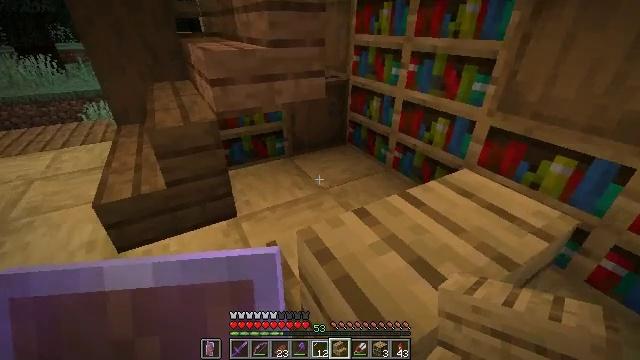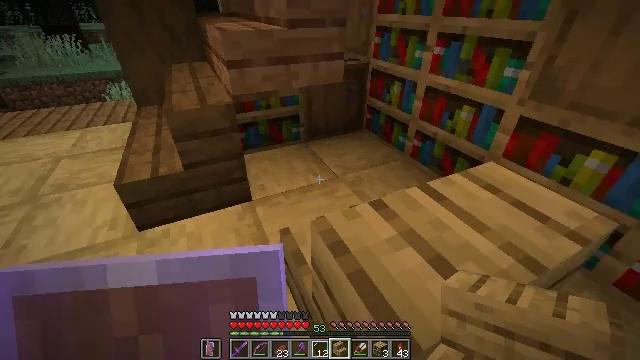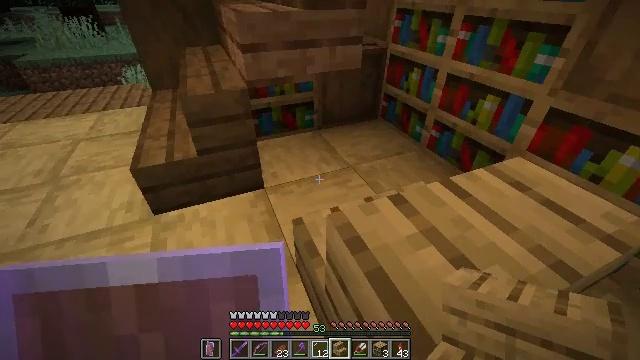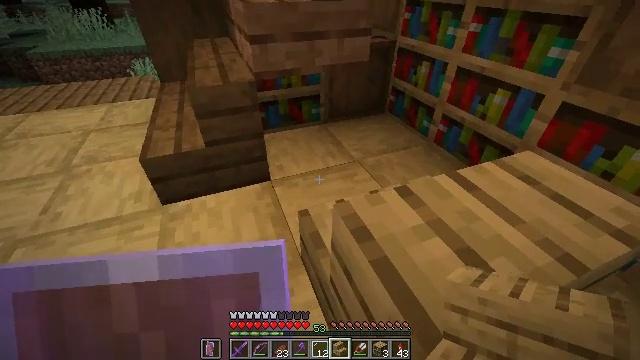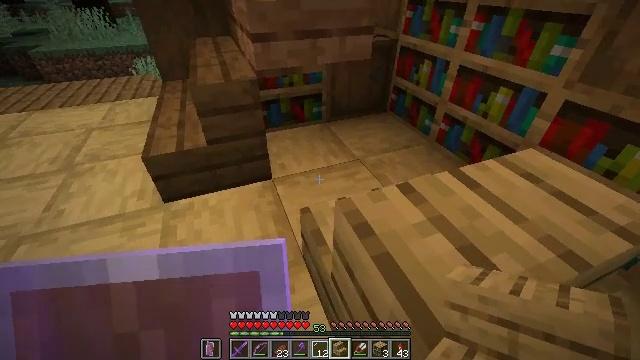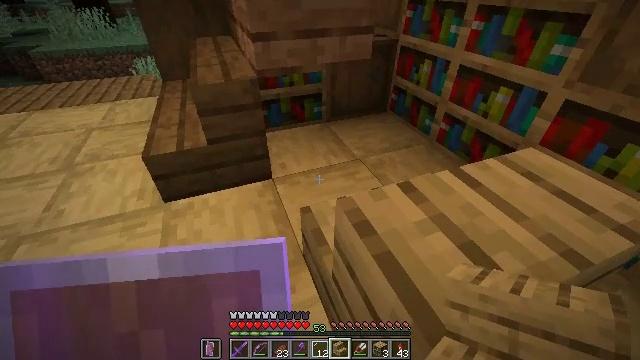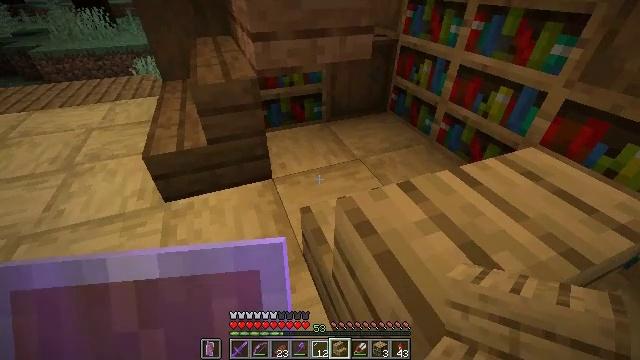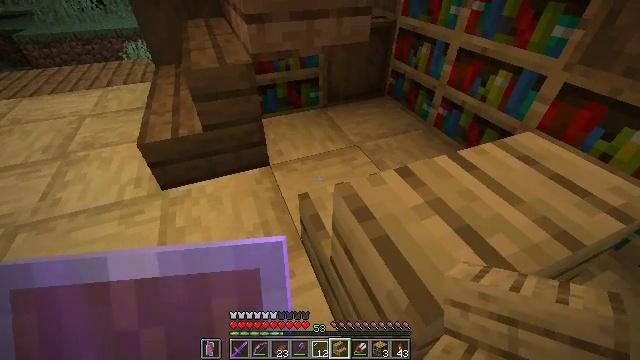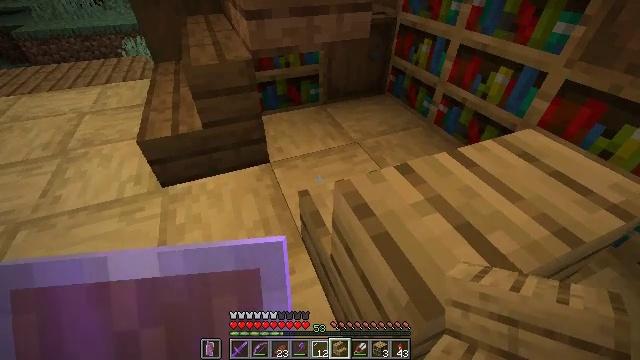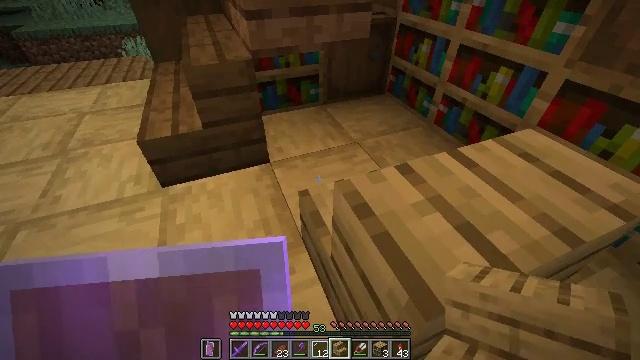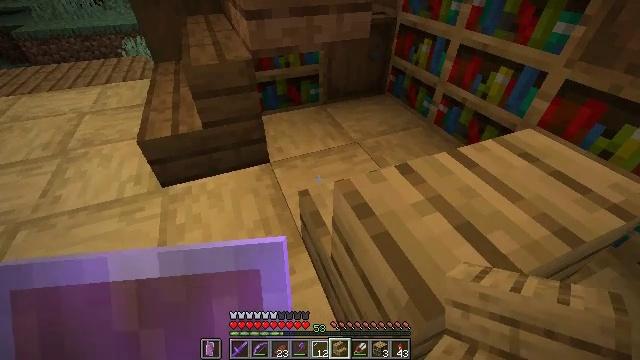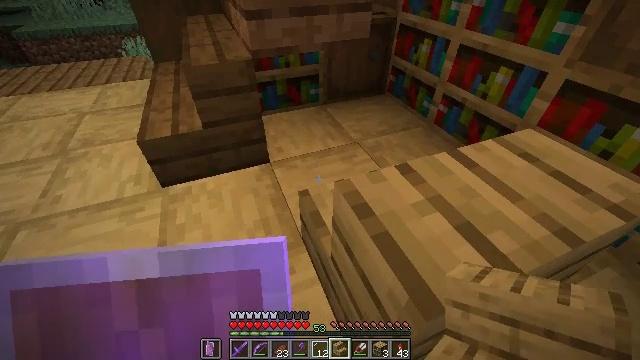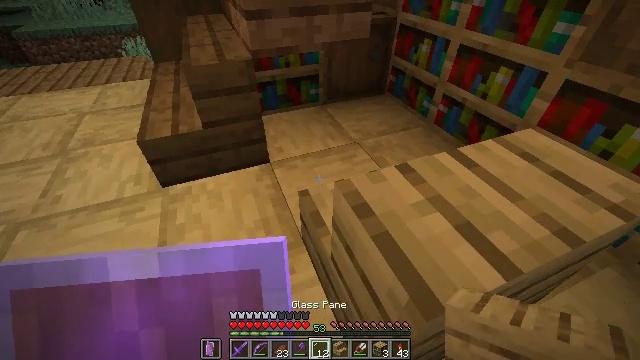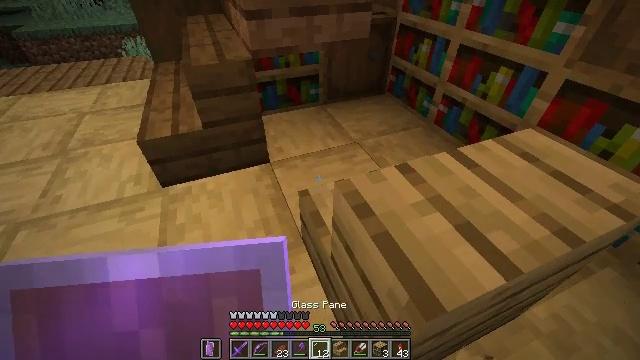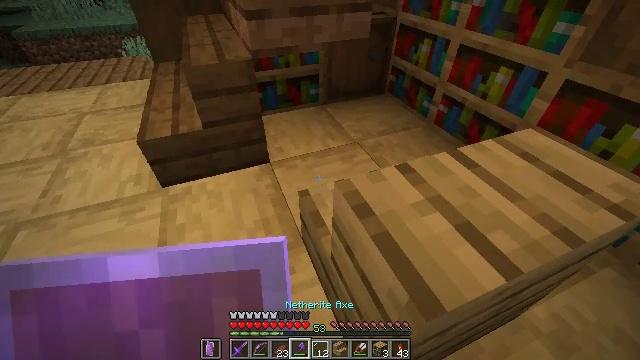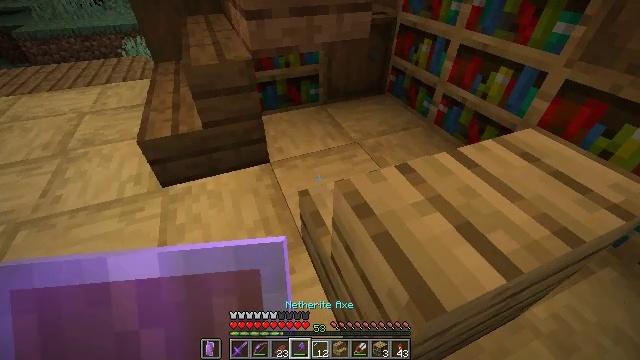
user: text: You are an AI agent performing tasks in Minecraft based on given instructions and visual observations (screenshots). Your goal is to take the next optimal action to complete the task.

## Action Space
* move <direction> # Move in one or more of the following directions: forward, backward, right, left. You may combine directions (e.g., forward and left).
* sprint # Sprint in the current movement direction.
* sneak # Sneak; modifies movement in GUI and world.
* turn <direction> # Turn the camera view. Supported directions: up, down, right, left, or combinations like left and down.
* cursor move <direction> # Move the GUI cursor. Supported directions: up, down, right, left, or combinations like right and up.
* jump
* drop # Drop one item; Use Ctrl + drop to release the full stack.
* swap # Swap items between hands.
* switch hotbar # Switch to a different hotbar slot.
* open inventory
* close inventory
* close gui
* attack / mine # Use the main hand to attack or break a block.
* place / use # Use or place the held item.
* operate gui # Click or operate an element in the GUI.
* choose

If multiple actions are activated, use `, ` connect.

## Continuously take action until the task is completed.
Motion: motion action
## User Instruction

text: Mine oak stairs.
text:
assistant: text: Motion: move forward and move right, turn left and down
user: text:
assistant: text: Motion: move right, turn left and down
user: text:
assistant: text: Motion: turn left and down
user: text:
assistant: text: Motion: no_op
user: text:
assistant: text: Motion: no_op
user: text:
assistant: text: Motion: no_op
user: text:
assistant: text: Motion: turn down
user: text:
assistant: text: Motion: no_op
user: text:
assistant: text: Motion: no_op
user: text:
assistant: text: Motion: no_op
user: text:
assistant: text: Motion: no_op
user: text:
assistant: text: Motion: no_op
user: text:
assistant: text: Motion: no_op
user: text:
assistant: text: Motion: no_op
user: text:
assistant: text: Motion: no_op
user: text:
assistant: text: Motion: no_op
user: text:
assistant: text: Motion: no_op
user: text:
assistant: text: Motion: no_op
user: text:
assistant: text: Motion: no_op
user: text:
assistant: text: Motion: turn right and down
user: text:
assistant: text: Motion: turn right and down
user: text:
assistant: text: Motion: turn right and down
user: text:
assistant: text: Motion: turn right
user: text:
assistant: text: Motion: turn right and down
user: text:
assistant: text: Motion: turn right and down
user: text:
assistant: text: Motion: attack / mine
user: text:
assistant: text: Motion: attack / mine
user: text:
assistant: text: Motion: attack / mine
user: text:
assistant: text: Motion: attack / mine
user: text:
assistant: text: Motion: attack / mine